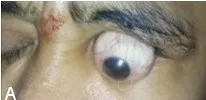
External photograph of the patient with globe subluxation.
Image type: medical_photograph (other_medical_photograph)